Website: walmart
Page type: customer-info-address
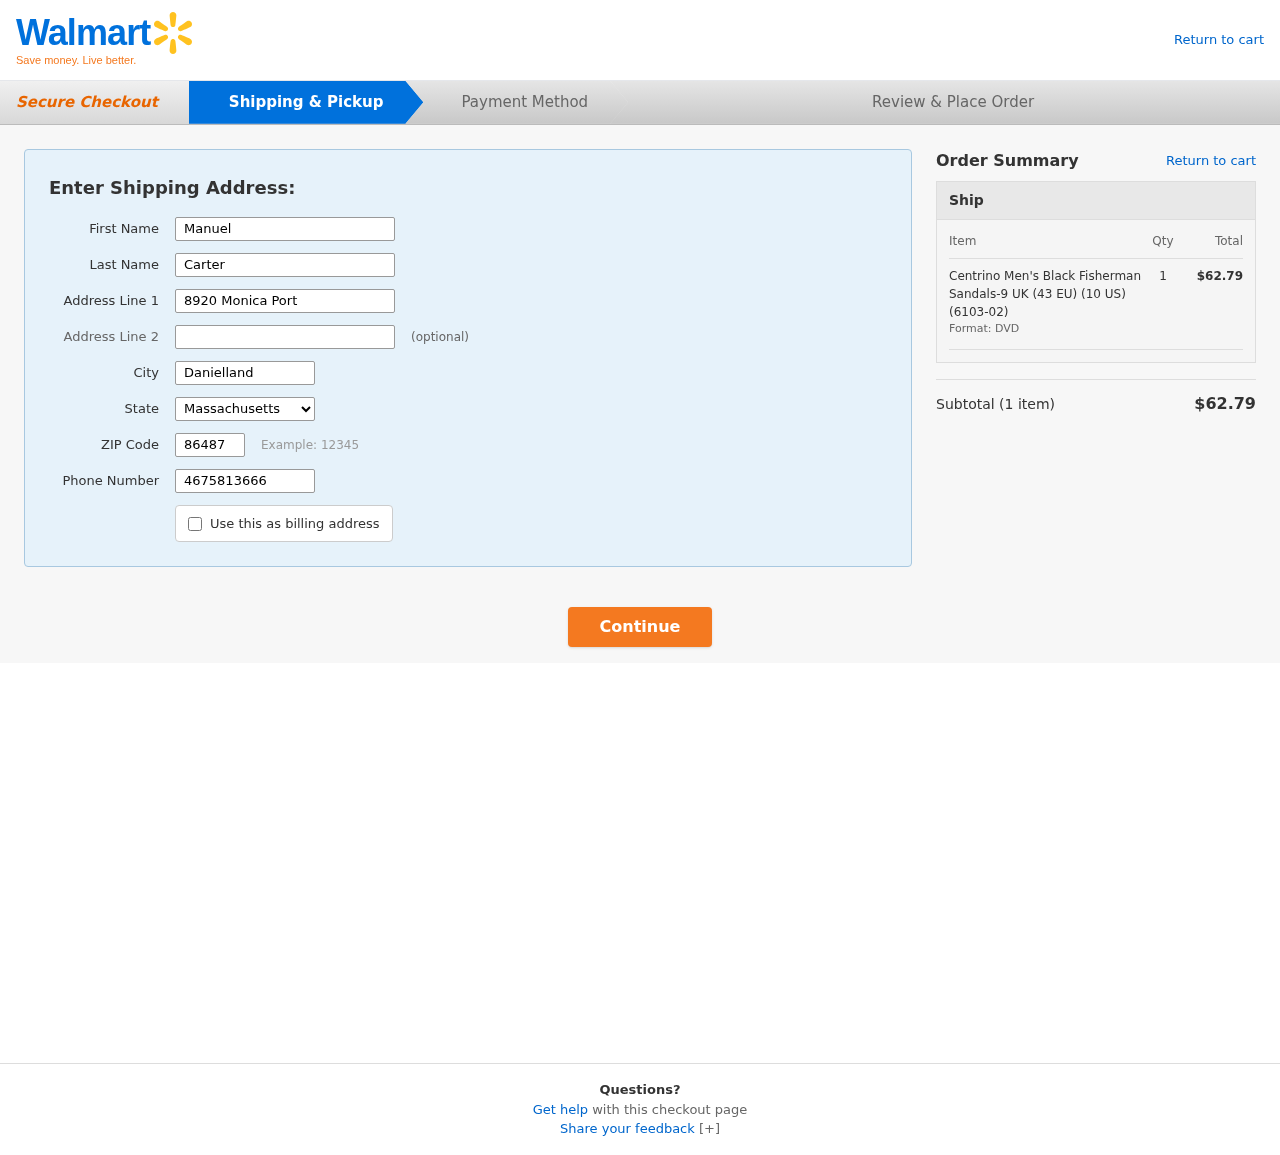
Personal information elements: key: PII_CITY
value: Danielland
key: PII_FIRSTNAME
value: Manuel
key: PII_LASTNAME
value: Carter
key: PII_PHONE
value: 4675813666
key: PII_POSTCODE
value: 86487
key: PII_STATE
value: Massachusetts
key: PII_STREET
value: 8920 Monica Port
Product elements: key: PRODUCT1_NAME
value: Centrino Men's Black Fisherman Sandals-9 UK (43 EU) (10 US) (6103-02)
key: PRODUCT1_QUANTITY
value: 1
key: PRODUCT1_LINE_TOTAL
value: $62.79
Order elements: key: ORDER_NUM_ITEMS
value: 1
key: ORDER_SUBTOTAL
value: $62.79